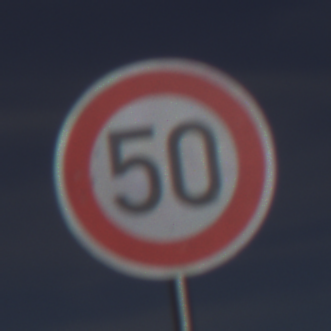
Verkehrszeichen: Geschwindigkeit50
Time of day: MorningAfternoon
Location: Outdoor (Nature)
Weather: PartlyCloudy
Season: NotSpecified
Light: Natural